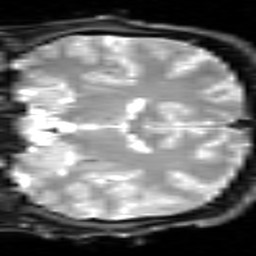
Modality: inplaneT2
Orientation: coronal
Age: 24
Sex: male